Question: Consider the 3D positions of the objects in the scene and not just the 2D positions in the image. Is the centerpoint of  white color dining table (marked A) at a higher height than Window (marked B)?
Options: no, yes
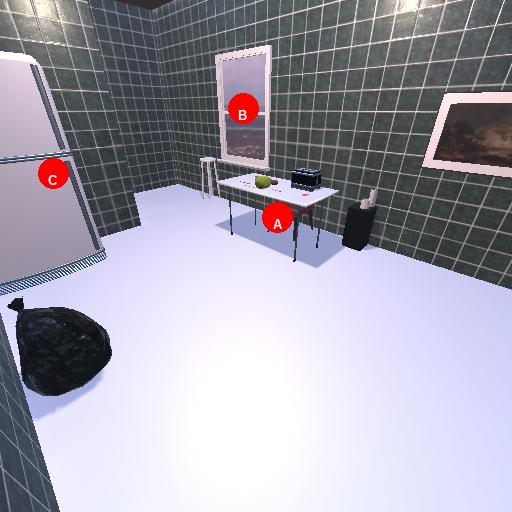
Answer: no